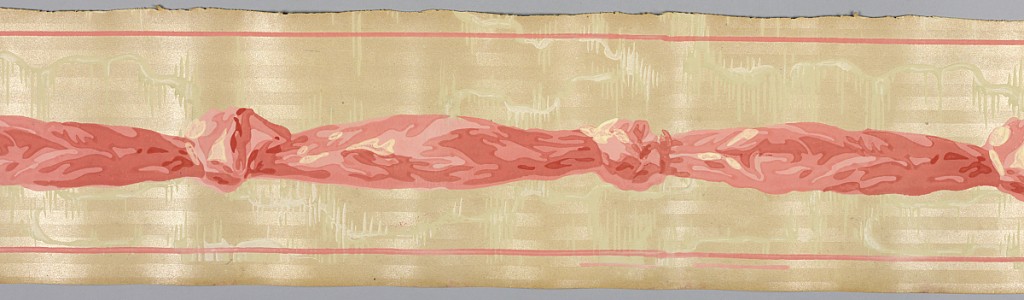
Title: Border
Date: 1875–1920
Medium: Block-printed paper
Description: Central band of pink knotted ribbon on a striped green moire background. Printed on a herringbone-embossed paper. Background is overprinted with a mica wash which creates a sheen.